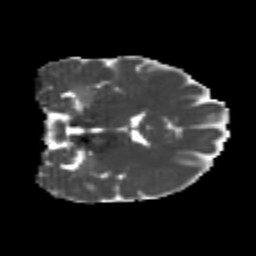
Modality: MD
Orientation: coronal
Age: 21
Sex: female
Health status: healthy
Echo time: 0.074 s